Question: I was wondering if someone could help me out with an issue I'm having. I'm using a Jetty server and using XAMPP to connect to a MySQL server, which I'm accessing through PHPMyAdmin.
I have a class that essentially is meant to drop all the tables in a database and then add some more, with data.
The first time I ran it, it worked fine, and did what it's meant to do, but the next time, I'm getting errors like the ones below. If I try it with a different database on the same host, again, it works fine first time, but any additional attempts will not work.
Can anyone shed some light please?

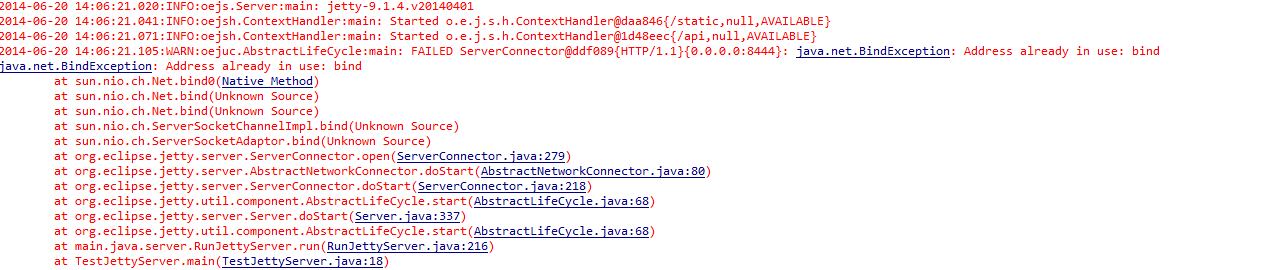
Answer: It seems that your 'Jetty' instance is already running. Try to stop it and then run your test again.
> If I try it with a different database on the same host, again, it works fine first time, but any additional attempts will not work.
This is happening because, I suppose, you are trying to start the server every time you start a test, but not closing after the test is done.